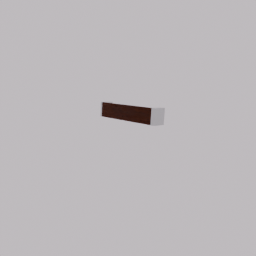
Label: architecture